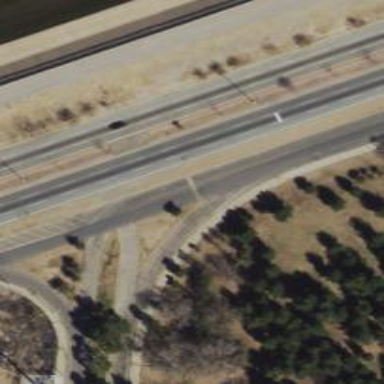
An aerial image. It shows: Secondary link road.